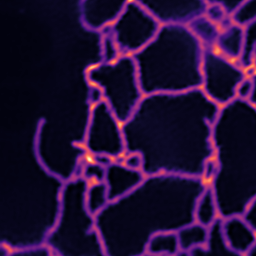
Label: Super-resolution ER image